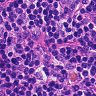
Metastatic tissue present: no